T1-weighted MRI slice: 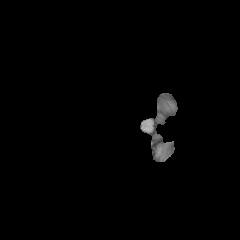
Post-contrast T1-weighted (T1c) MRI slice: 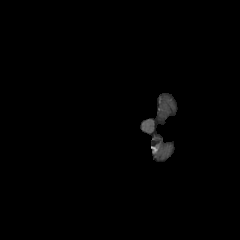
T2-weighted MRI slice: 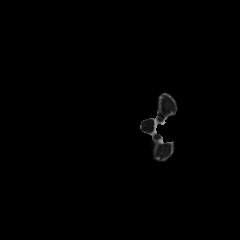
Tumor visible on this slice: no